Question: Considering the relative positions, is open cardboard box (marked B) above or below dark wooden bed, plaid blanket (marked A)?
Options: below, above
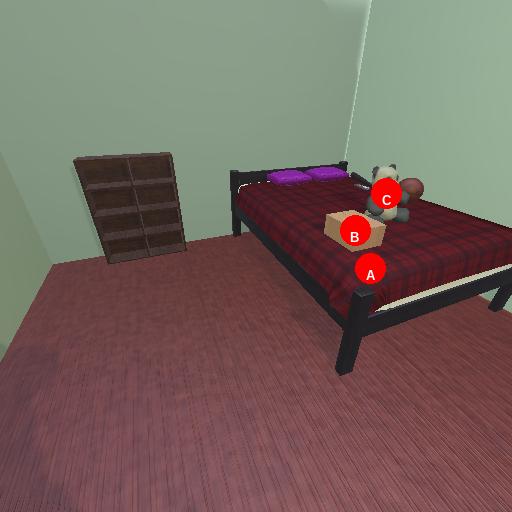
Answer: below